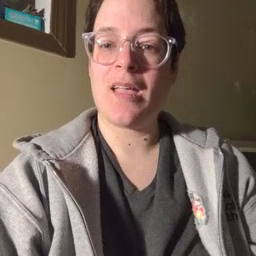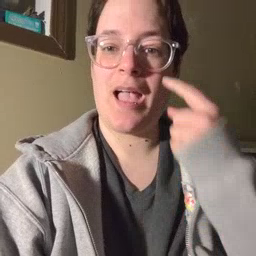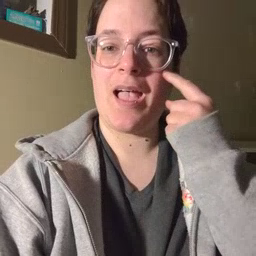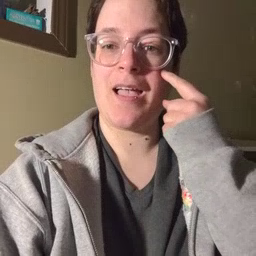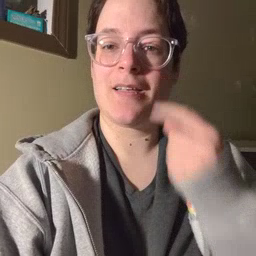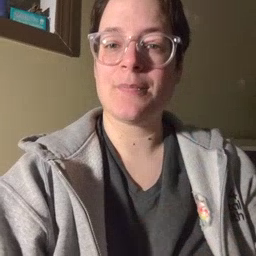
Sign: eye